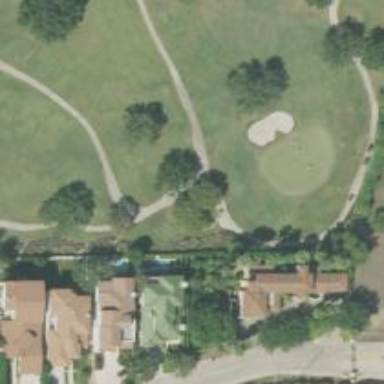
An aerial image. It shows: Footway that serves as golf path.